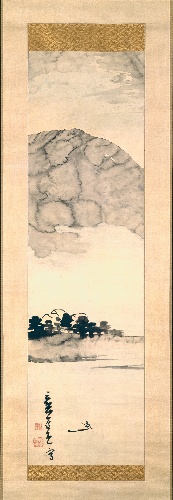
Artist: Ike Taiga
Artist bio: Japanese, 1723–1776
Date: 18th century
Object type: Hanging scroll
Classification: Paintings
Medium: Hanging scroll; ink and color on paper
Culture: Japan
Period: Edo period (1615–1868)
Dimensions: Image: 37 13/16 x 10 11/16 in. (96 x 27.2 cm)
Overall with mounting: 67 3/8 x 15 3/4 in. (171.1 x 40 cm)
Overall with knobs: 67 3/8 x 17 7/8 in. (171.1 x 45.4 cm)
Department: Asian Art
Credit line: The Harry G. C. Packard Collection of Asian Art, Gift of Harry G. C. Packard, and Purchase, Fletcher, Rogers, Harris Brisbane Dick, and Louis V. Bell Funds, Joseph Pulitzer Bequest, and The Annenberg Fund Inc. Gift, 1975
Accession year: 1975
Repository: Metropolitan Museum of Art, New York, NY
Tags: Landscapes